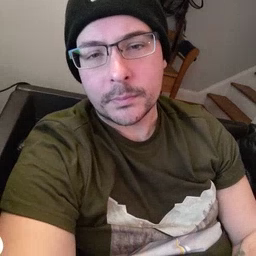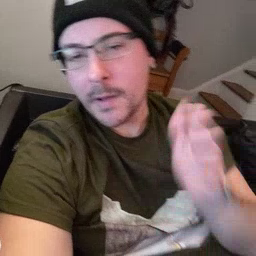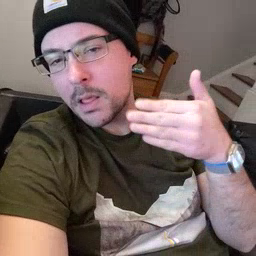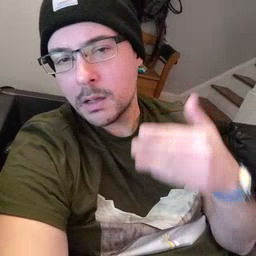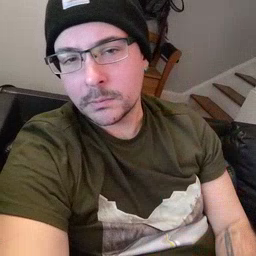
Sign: flag